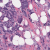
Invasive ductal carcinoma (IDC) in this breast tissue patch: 1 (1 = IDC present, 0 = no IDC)